Question: I am attempting to force the drawing of hidden areas of controls caused by other controls with a higher z-order belonging in the same ControlCollection of a common parent control. The idea is that for two overlapping controls, on painting the higher of the two controls, it would call its own InvokePaint and InvokePaintBackground methods on the lower controls while passing in its own graphics, prepared for the intersected drawing operation.
More generically, I am trying to draw a subset of one control to the graphics surface of another, based on how the second overlaps the first.

I cannot seem to find a permutation of transforms and Clipping regions that will draw the region I am interested in. I suspect the problem is with VisibleClippingBounds that seems to internally reference an original size or make some inaccessible call to establish visibility and declares the underlying region hidden therefore not required to be drawn, collapsing the VisibleClipBounds to a rectangle of zero edge length.
This is the code I feel like should work correctly, but does not:
'''
Dim translation As Point = Control.RelationTo(Me)
Dim intersectionClip As New Region(Control.RelativeClientRectangle(Me))
intersectionClip.Intersect(siblingClip)
pevent.Graphics.Transform = New Drawing2D.Matrix(1, 0, 0, 1, translation.X, translation.Y)
pevent.Graphics.Clip = intersectionClip
InvokePaintBackground(Control, pevent)
InvokePaint(Control, pevent) 'controlPaintEventArgs)
'''
The theory:
1) Establish relative location of lower control (Control) to this control (Me). This point represents a vector originating at (0, 0) on this control and ending at (0, 0) on the lower control, giving the relative location.
'''
Dim translation As Point = Control.RelationTo(Me)
'''
2) Start with a region of the lower control's rectangle in this control's coordinate system. The rectangle returned is located at the point returned from the RelationTo call and is of the size of the lower control.
'''
Dim intersectionClip As New Region(Control.RelativeClientRectangle(Me))
'''
3) Intersect the region with a pre-established region of then total known area of underlying controls, to find the relevant drawing area of this control, in this control's coordinates.
'''
intersectionClip.Intersect(siblingClip)
'''
4) Apply a translation transform to the graphics object in the direction of the relative control offset.
'''
pevent.Graphics.Transform = New Drawing2D.Matrix(1, 0, 0, 1, translation.X, translation.Y)
'''
5) Apply the clip region previously established, importantly after setting the transform, to ensure it is not modified when the transform is changed.
'''
pevent.Graphics.Clip = intersectionClip
'''
6) Raise the paint events on the lower control, using this control's PaintEventArgs object, where the Graphics held within have been prepared for drawing.
'''
InvokePaintBackground(Control, pevent)
InvokePaint(Control, pevent) 'controlPaintEventArgs)
'''
The result is a black void where nothing at all is painted, with a hint that the VisibleClipBounds have collapsed to zero area.
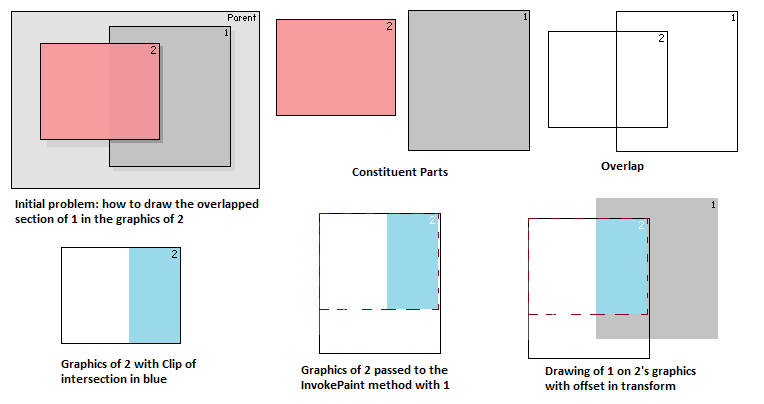
Answer: It appears the solution was to more closely look at the sequence of events and pay closer attention to the setting and resetting of the transform object.
Sequence-wise, this strategy was perfect save that setting the Clip before the transform is the solution, so long as the initial transform is correct.
The application of the solution pertains to another question on this forum, with the answer posted with some context: <URL>.